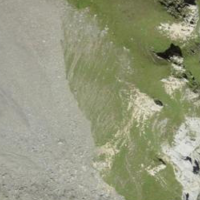
EUNIS habitat code: 48
Species observed at this site:
Pyrrhocorax graculus
Nucifraga caryocatactes